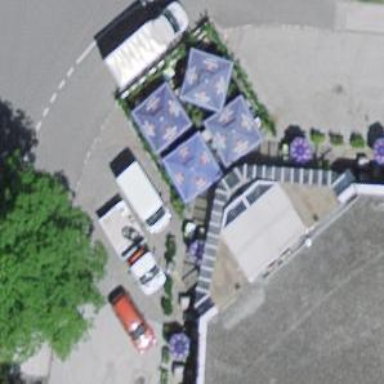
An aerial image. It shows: Pub.